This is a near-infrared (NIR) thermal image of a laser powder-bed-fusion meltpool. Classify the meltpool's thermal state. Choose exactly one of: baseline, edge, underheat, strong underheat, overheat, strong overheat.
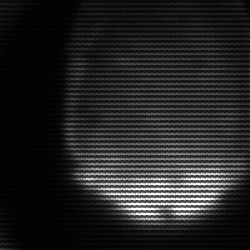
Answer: edge